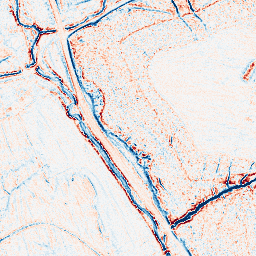
Category: edge_preserving
Decomposition family: anisotropic_diffusion
Decomposition parameters: iterations: 20
kappa: 30
gamma: 0.05
Upsampling method: quadratic
Upsampling parameters: scale: 4
Upsampling scale: 4